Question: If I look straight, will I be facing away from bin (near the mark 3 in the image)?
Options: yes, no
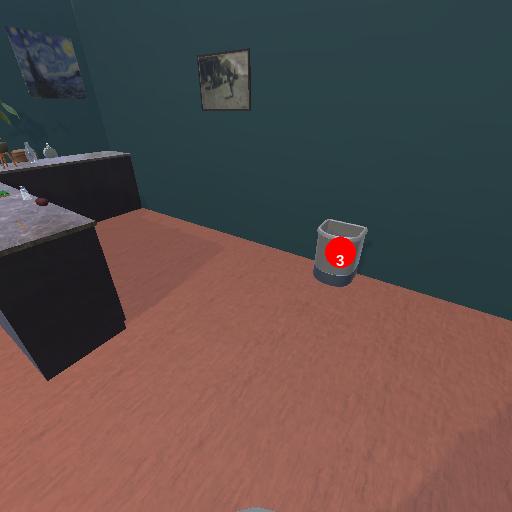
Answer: yes